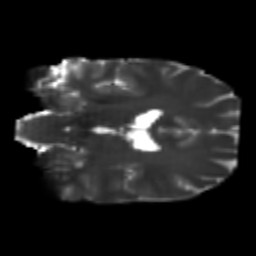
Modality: T2w
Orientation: coronal
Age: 20
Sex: male
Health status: healthy
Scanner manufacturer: philips
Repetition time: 7.476 s
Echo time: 0.08753 s